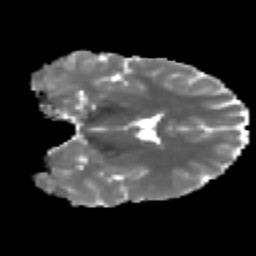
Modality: MD
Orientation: coronal
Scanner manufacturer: ge
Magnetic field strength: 3 T
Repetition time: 7.98 s
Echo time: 0.0701 s